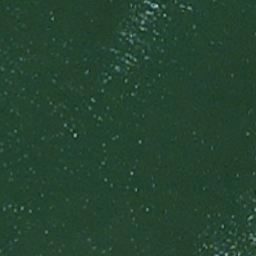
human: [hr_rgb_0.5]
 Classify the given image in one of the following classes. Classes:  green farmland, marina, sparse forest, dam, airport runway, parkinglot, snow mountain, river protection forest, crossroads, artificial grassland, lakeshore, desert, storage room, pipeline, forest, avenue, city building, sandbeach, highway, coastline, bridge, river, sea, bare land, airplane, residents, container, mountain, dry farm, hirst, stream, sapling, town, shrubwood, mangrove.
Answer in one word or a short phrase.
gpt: sea